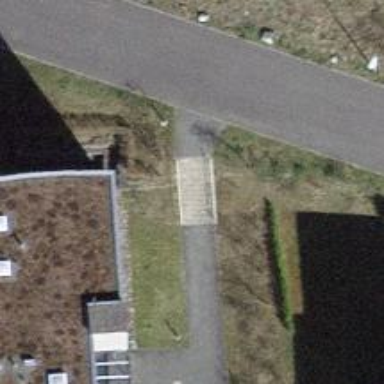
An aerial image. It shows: Road with steps.